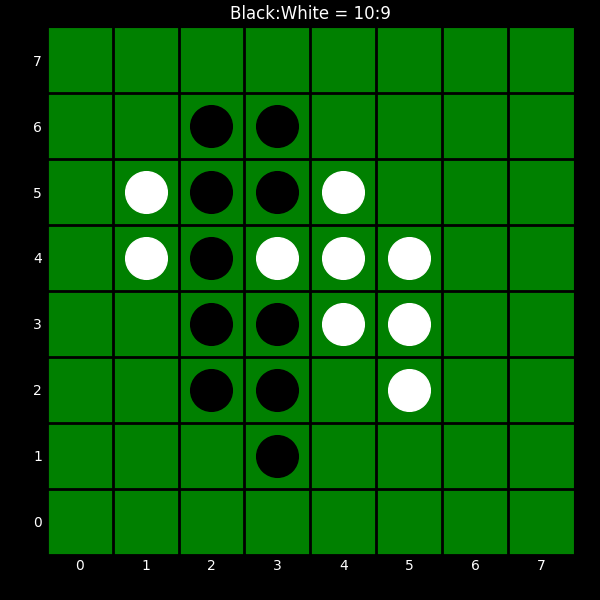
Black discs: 10
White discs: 9